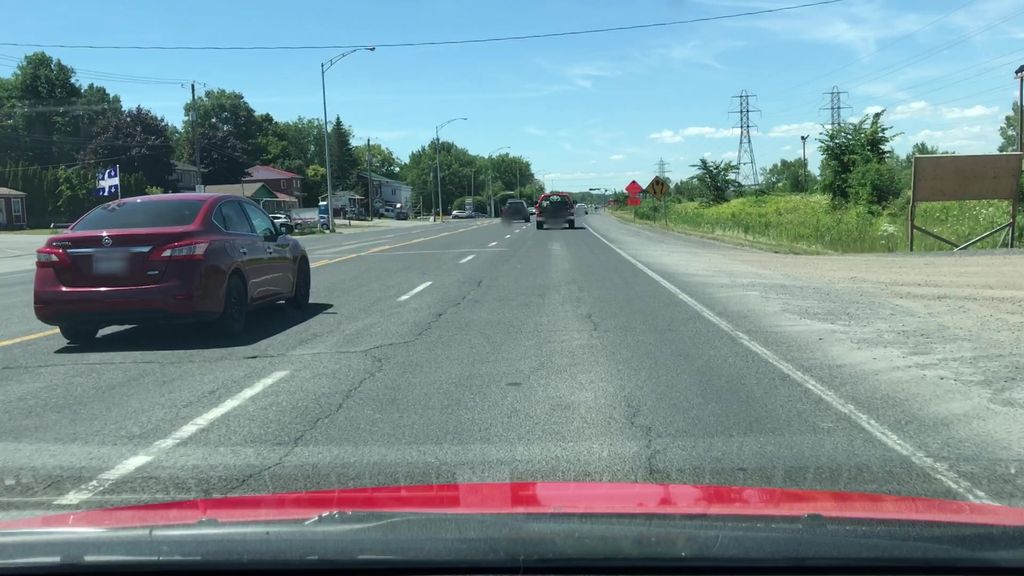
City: montreal